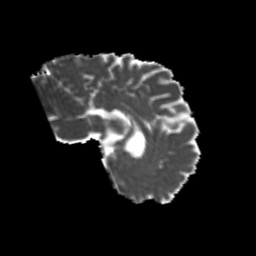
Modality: MD
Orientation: sagittal
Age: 24
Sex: male
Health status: healthy
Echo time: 0.074 s